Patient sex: M
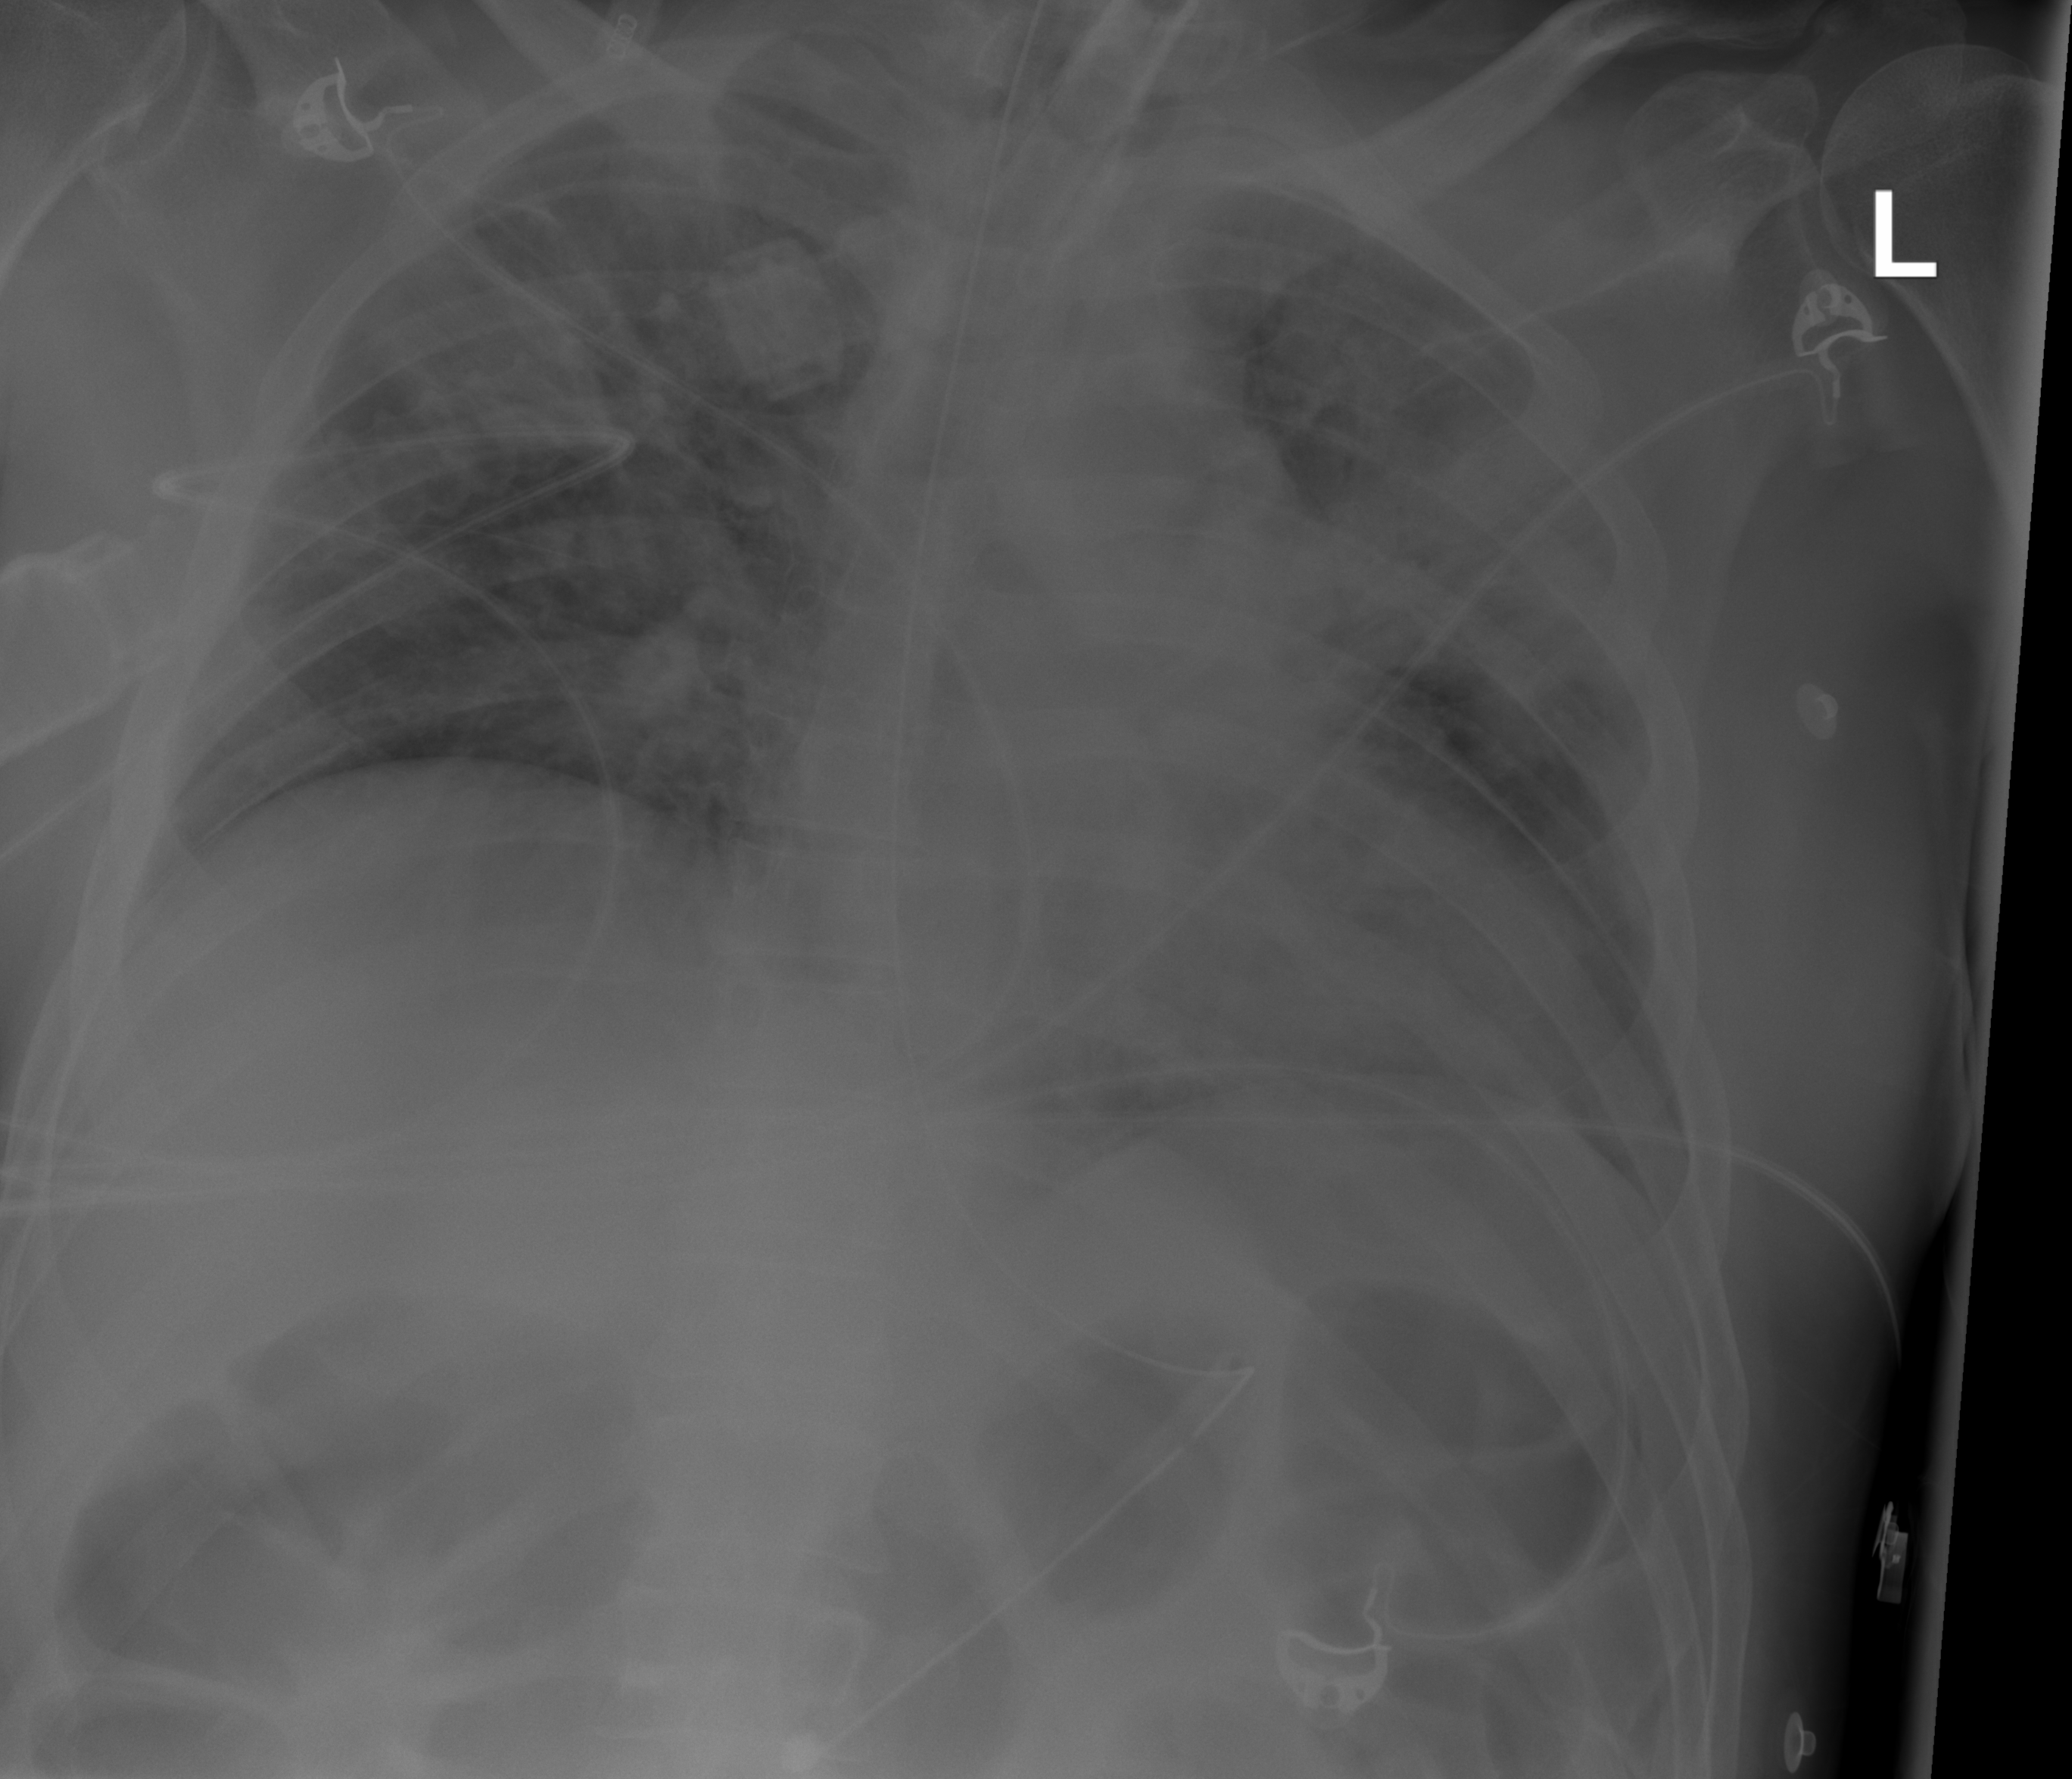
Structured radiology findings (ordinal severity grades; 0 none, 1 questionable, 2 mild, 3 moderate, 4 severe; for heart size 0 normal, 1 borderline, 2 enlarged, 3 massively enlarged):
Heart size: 1
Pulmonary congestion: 0
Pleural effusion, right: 0
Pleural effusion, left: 0
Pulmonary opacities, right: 2
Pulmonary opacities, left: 3
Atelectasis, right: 0
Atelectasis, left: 2